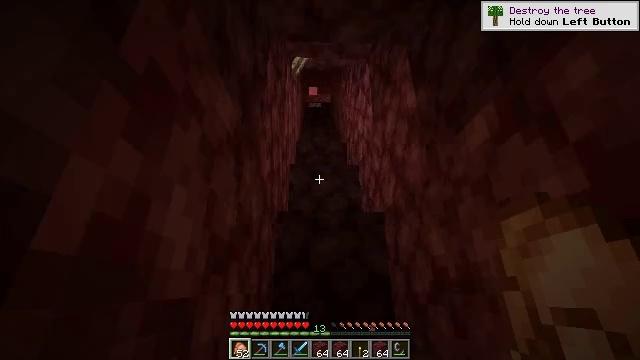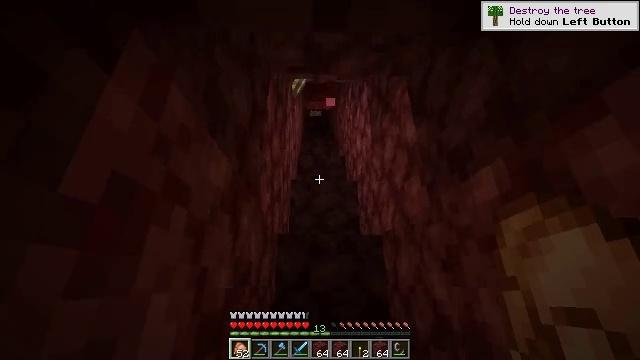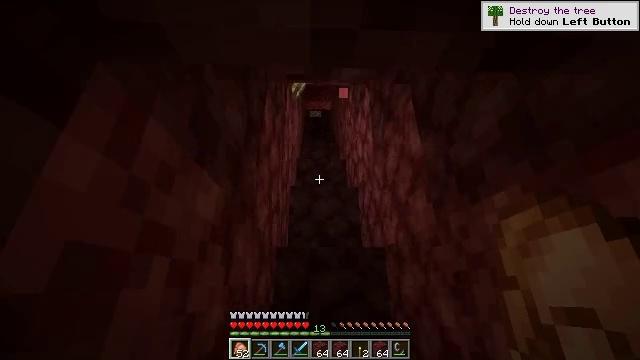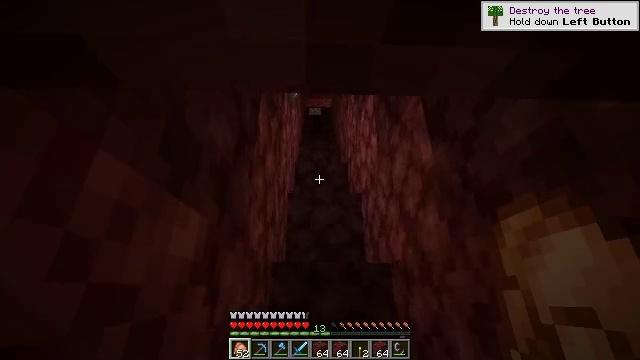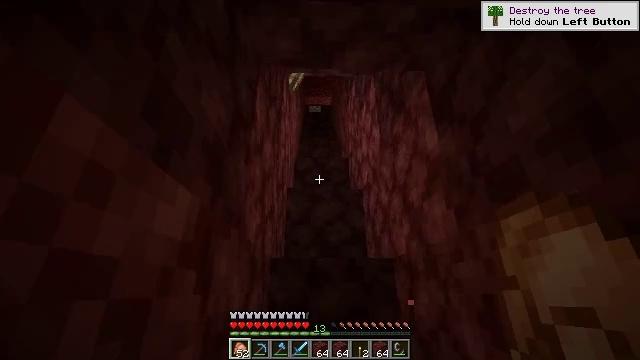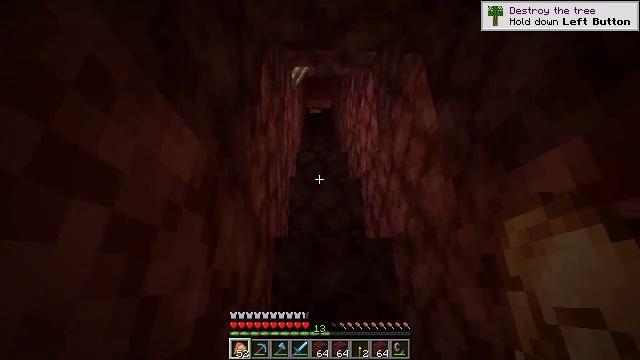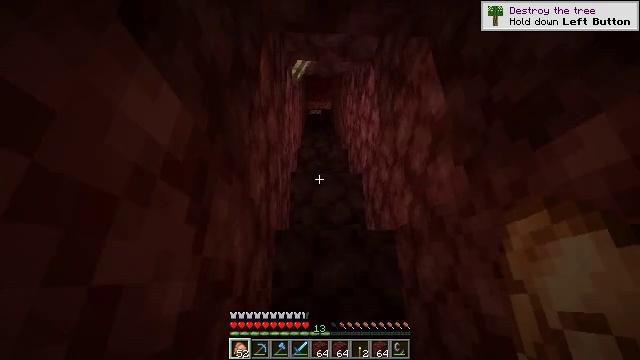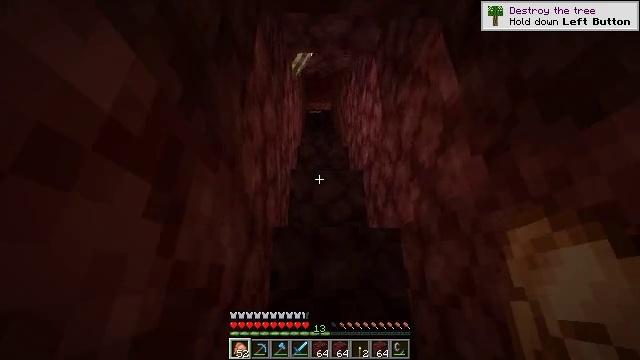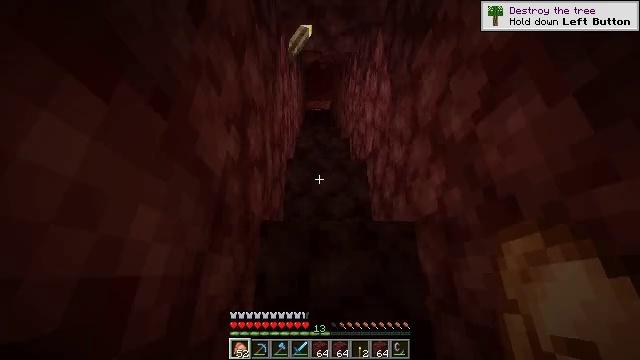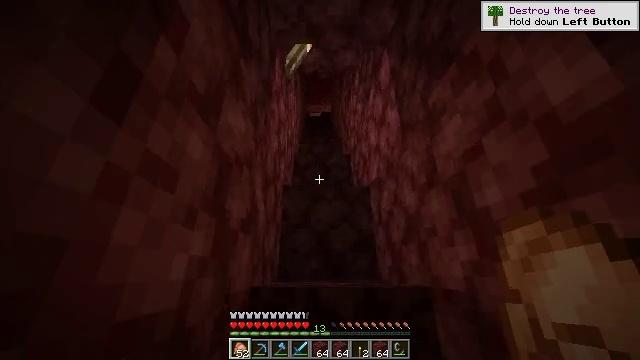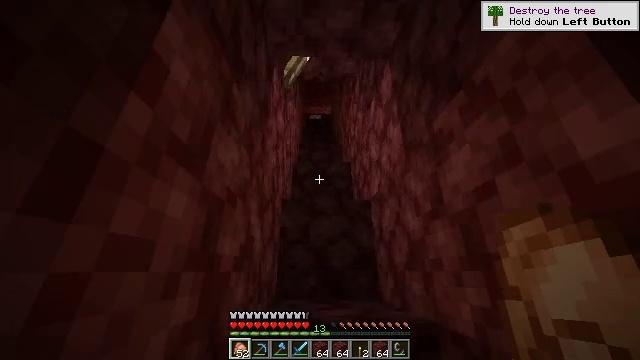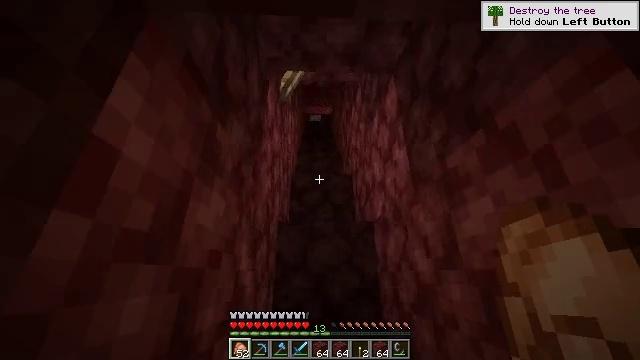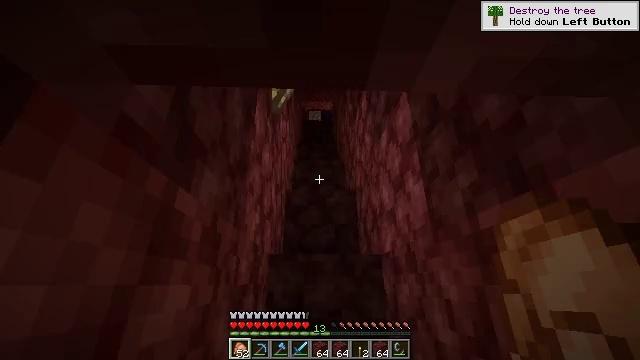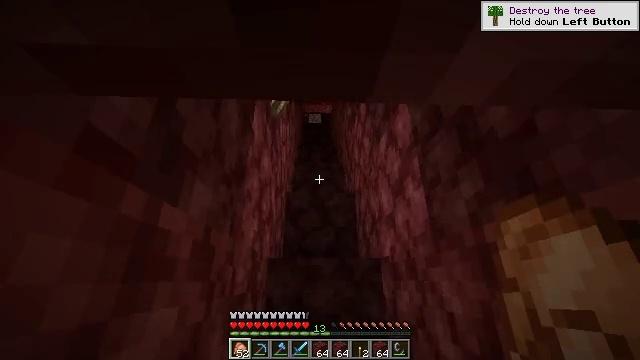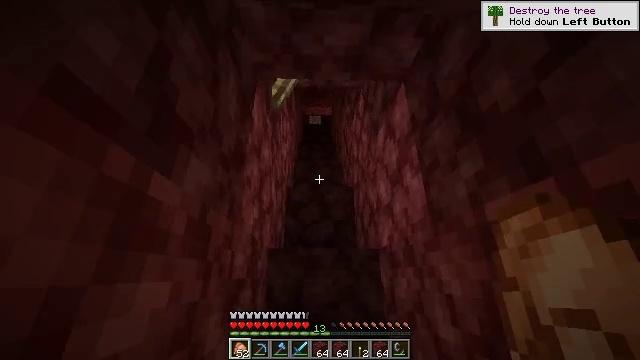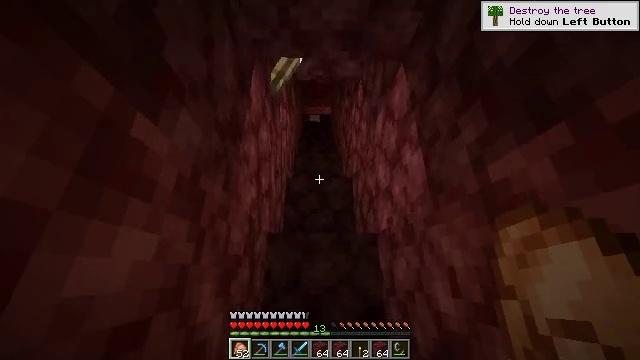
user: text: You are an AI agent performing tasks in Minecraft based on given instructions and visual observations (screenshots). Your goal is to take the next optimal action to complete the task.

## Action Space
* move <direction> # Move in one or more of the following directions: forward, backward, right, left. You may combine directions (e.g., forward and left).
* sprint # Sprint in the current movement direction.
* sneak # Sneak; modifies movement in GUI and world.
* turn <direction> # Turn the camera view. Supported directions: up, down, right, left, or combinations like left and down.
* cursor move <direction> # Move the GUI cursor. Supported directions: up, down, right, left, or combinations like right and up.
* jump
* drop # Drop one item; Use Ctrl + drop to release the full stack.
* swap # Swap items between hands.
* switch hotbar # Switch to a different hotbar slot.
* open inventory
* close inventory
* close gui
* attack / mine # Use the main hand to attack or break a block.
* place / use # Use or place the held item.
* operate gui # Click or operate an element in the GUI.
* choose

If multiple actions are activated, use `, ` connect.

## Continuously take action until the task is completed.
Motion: motion action
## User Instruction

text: Use the furnace to create netherite scrap.
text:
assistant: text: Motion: move forward, jump
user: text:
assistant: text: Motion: move forward, jump
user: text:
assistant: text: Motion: move forward, jump
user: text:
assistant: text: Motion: move forward, sprint, jump
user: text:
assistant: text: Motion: move forward, sprint, jump
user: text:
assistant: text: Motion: move forward, sprint, jump
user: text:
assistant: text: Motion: move forward, jump
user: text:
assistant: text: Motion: move forward, jump
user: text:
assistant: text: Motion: move forward, jump
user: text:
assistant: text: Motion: move forward, jump
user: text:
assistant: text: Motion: move forward, jump
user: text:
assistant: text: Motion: move forward, sprint, jump
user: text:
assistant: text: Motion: move forward, sprint, jump
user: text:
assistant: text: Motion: move forward, sprint, jump
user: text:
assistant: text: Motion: move forward, sprint, jump
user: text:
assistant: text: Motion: move forward, jump
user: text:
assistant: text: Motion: move forward, jump
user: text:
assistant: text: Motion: move forward, jump
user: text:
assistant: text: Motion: move forward, jump
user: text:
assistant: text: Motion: move forward, jump
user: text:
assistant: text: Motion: move forward, sprint, jump
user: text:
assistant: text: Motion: move forward, sprint, jump
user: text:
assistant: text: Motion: move forward, sprint, jump
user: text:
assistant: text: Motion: move forward, sprint, jump
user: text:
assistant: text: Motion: move forward, jump
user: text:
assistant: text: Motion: move forward, turn left, jump
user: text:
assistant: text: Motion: move forward, jump
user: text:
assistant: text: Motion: move forward, jump
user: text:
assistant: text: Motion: move forward, jump
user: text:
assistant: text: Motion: move forward, sprint, jump